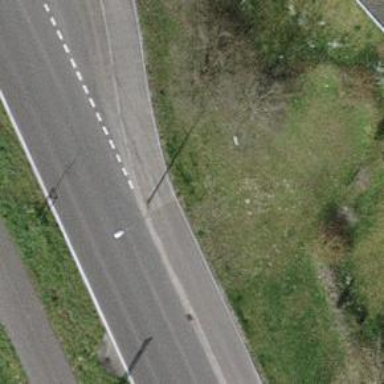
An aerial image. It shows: Footway covered with grass.